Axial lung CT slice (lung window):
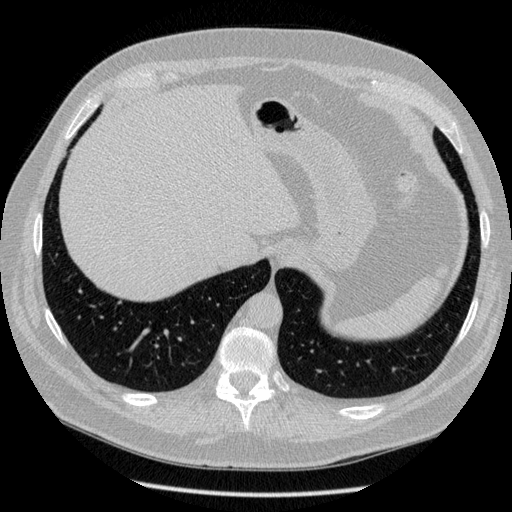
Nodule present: no